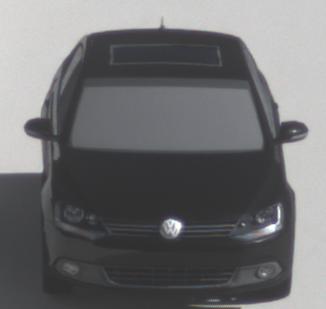
Make: VW
Model: Jetta 1.2 TSI
Detailed model: Jetta (IV)
Model produced from: 2011/01
Model produced until: 2014/08
Doors: 4
Color: black
Road condition: dry road
Daytime: morning or afternoon
Contrast: high contrast